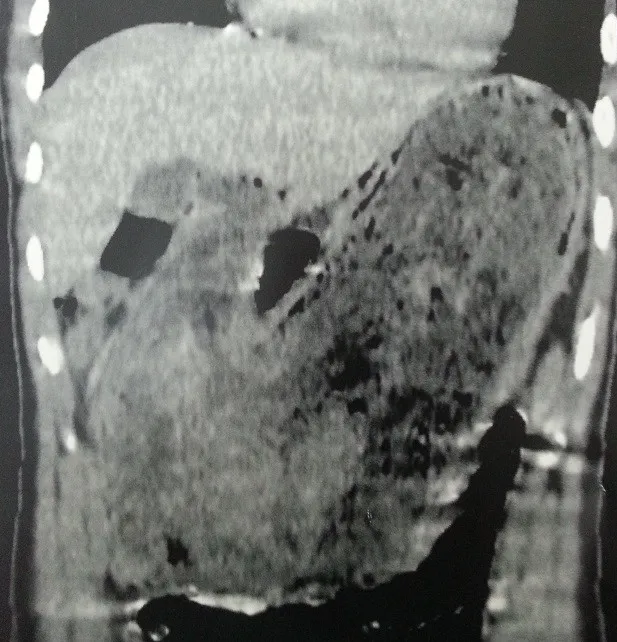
Preoperative CT scan: frontal image of the gastro-duodenal trichobezoar.
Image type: radiology (ct)